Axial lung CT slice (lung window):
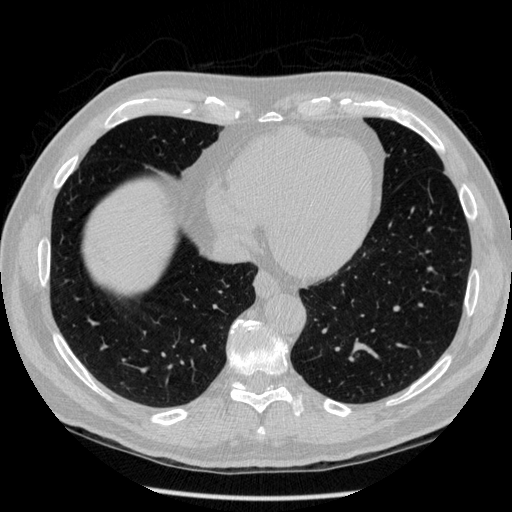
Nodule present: no